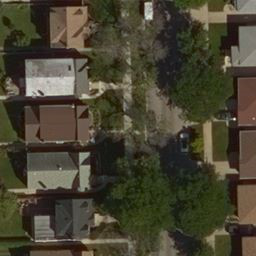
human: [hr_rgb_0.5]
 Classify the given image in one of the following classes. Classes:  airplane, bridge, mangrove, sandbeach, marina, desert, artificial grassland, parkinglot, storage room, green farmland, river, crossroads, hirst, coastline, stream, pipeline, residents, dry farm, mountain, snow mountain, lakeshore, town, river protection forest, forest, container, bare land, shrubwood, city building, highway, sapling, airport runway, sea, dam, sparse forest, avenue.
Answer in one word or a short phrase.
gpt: residents